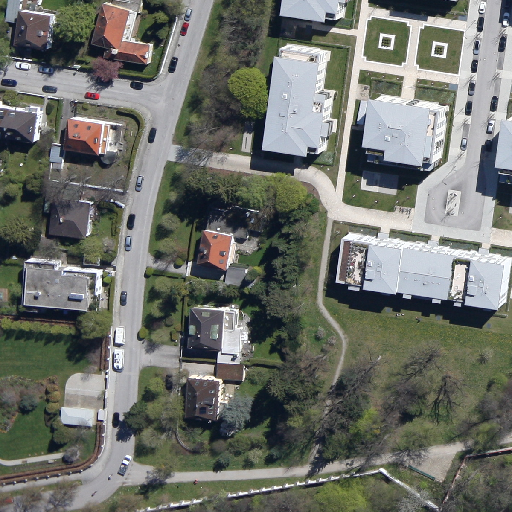
Referring expression: van in the parking area